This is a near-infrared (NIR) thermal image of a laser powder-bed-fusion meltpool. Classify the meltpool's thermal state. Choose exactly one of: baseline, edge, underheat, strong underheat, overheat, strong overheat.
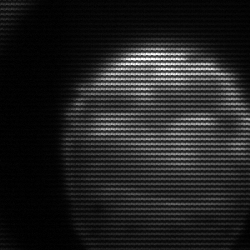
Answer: edge